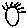
Label: sun